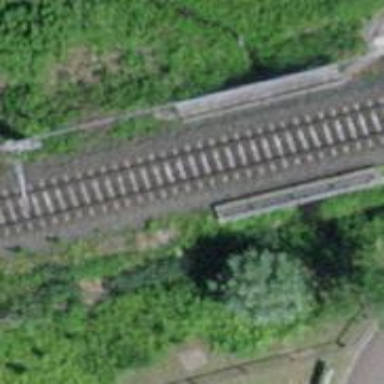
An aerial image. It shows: Single-track railway bridge with electrified contact line. It is main railway track.